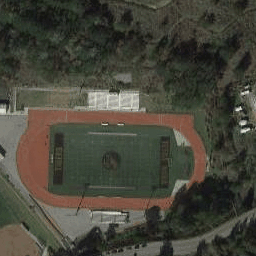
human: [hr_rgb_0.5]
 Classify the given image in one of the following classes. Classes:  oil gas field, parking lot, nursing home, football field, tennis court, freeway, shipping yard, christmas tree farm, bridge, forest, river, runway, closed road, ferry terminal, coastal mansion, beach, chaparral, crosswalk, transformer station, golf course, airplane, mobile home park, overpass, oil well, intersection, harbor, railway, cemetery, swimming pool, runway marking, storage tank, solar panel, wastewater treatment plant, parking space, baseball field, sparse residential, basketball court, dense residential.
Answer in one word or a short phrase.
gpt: football field